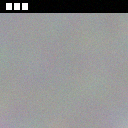
Screen state: on